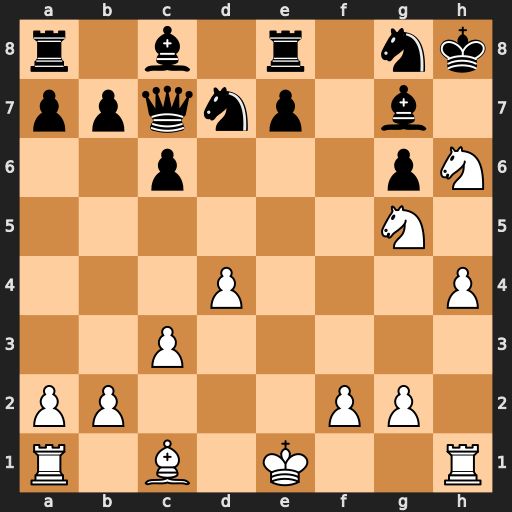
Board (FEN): r1b1r1nk/ppqnp1b1/2p3pN/6N1/3P3P/2P5/PP3PP1/R1B1K2R
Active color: w
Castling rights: KQ
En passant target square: -
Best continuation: Nhf7#